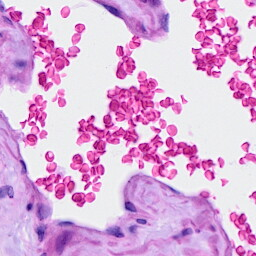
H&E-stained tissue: Ovarian